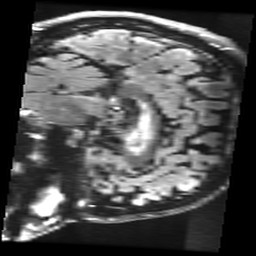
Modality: FLAIR
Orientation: sagittal
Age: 69
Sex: female
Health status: healthy
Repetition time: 12 s
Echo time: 0.09782 s